Question: I have created a 'UIWindow' to show a menu floating over all controllers . I want to set the level such that window is always visible plus user can interact with controllers behind it. Window contains a controller which will expand/contract on user tap. See the pictures below:

Currently, I have tried following approach:
'''
UIWindow *statusWindow = [[UIWindow alloc] initWithFrame:[[UIScreen mainScreen] bounds]];
statusWindow.windowLevel = UIWindowLevelAlert; //Have tried all three
statusWindow.hidden = NO;
[statusWindow addSubview:_gmDemo.view];//my controller's view
[statusWindow bringSubviewToFront:_gmDemo.view];
'''
This code blocks my interaction with controllers behind it. Moreover, when I set it to 'UIWindowLevelNormal - 1', window is hidden but I can interact with other controllers.
Please tell me correct way to achieve my goal. Thanks.
I have already read <URL> post.
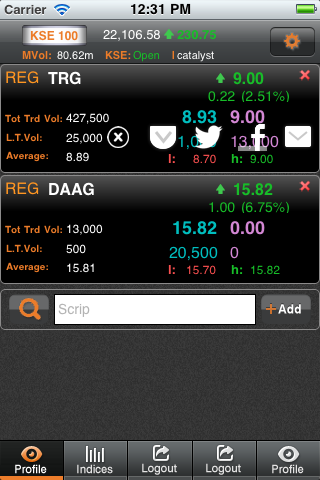
Answer: Found solution myself. Problem was UIWindow's frame as well as level. First I set level to 'UIWindowLevelNormal'. Secondly, I have handled window's frame dynamically on menu's button tap. When menu need to be expand/contract, I appropriately increase/decrease size of UIWindow on delegate's call. That's it.